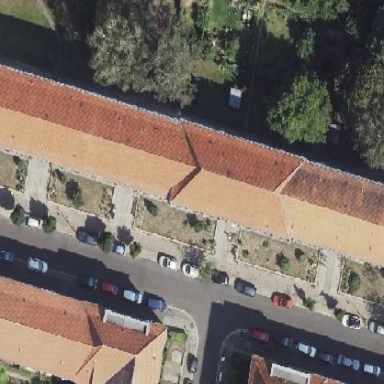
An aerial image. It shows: Apartment building with gabled roof made of roof tiles.